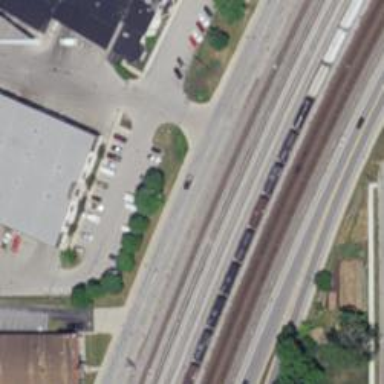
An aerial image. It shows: Railway yard used for servicing trains.